Question: I have a page that should have text on the left and a form on the right. It looks (and renders) properly on most browsers (including Firefox, Chrome, and Safari).
Some versions of IE, however, keep the form in the correct position (top-right), but push the text all the way to the bottom of the page.
Here's the code used to position the form:
'''
.custom #conversion_form {
width: 300px;
border: 1px solid #999;
background-color: #e9e9e9;
padding: 25px 30px 25px 25px;
float: right;
display: block;
margin-left: 20px;
}
'''
What tag(s) to I need to add to keep the text in the top left/avoid having it get pushed down?
Demo: <URL>
Screenshot (How it Should Look):
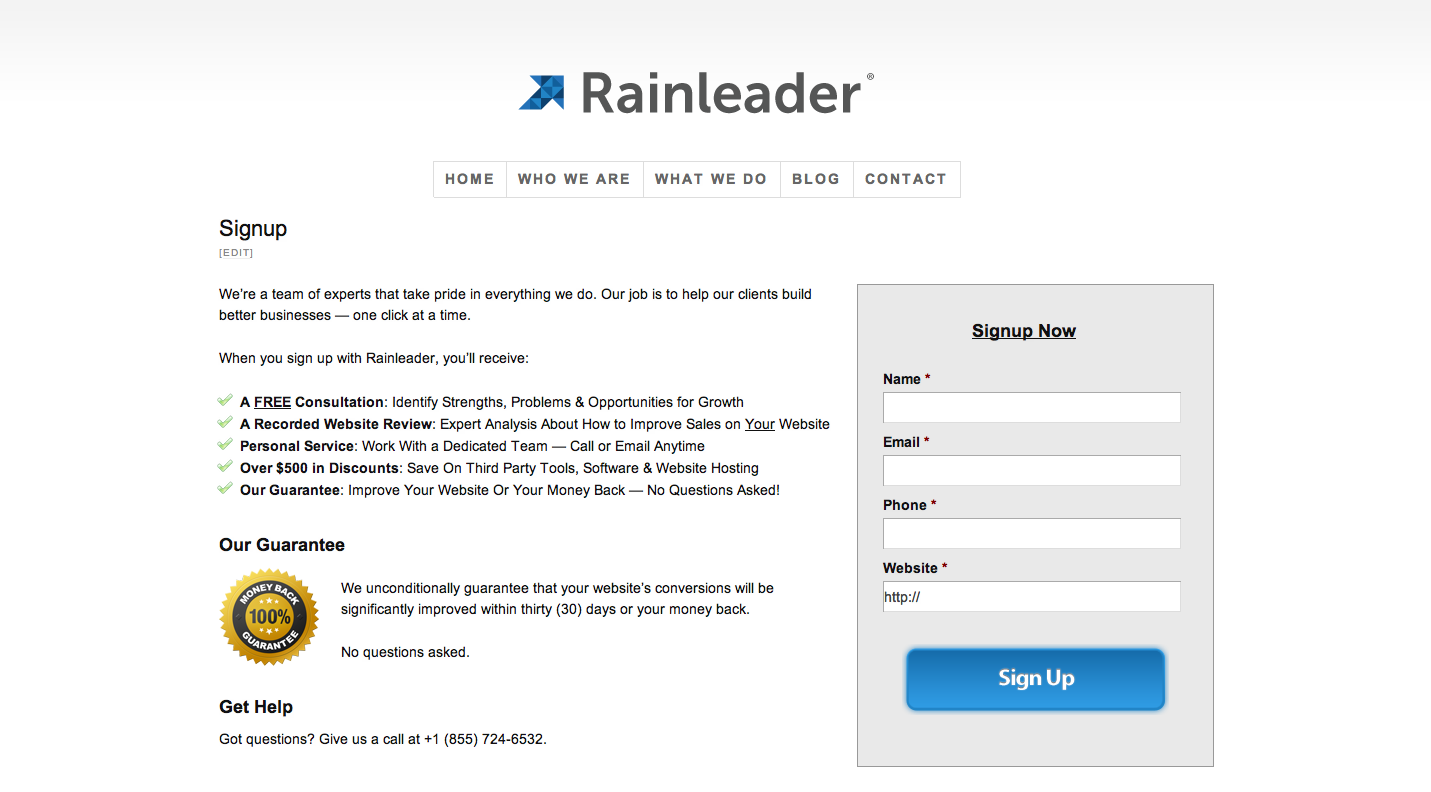
Answer: When you are creating a side by side effect it's always best to float the left content left, float the right content right, and 'overflow:hidden;' both.
If you still see a problem, wrap both of the content in a '<div>' and 'overflow:hidden;' that.